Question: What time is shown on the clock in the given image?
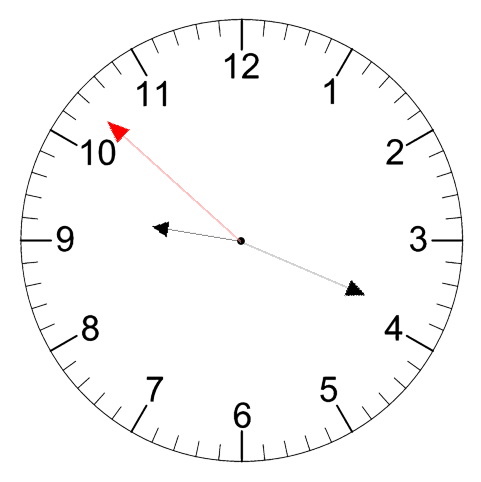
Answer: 09:18:52